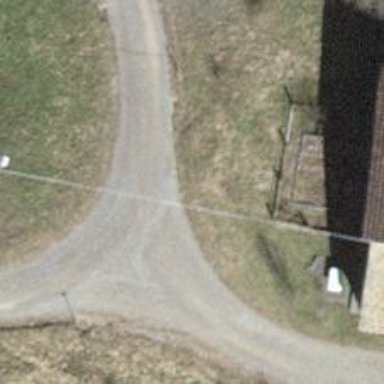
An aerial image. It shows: Farm.